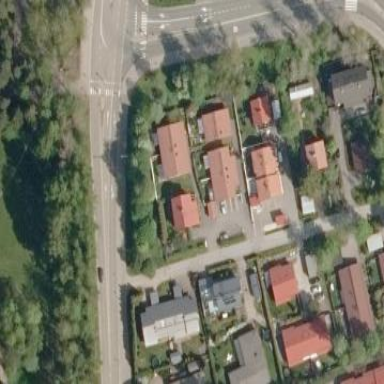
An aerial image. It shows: Residential area.